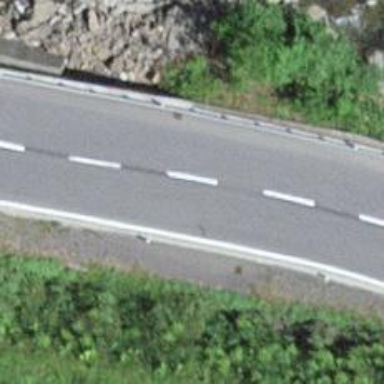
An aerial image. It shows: Asphalt road classified as primary highway.